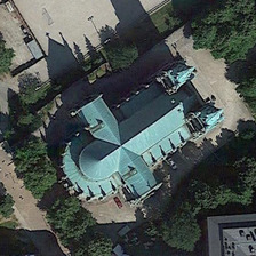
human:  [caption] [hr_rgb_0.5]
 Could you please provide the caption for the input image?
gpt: The green carousel church is surrounded by forests near the square.

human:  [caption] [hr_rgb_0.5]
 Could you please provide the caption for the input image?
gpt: This is a church that has three towers surrounded by trees.

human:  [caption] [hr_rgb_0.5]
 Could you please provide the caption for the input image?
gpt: Cyan carousel church is surrounded by a forest near the Plaza.

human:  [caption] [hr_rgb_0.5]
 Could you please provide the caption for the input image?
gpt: This is a church with three towers surrounded by trees.

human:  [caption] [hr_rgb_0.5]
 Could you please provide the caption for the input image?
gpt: Here is a church that has three towers that are surrounded by trees.